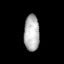
Tissue: skin
Cell type: Epithelial cells
Senescence score: 0.9509
Nuclear area (px): 543
Mean DAPI intensity: 181.694